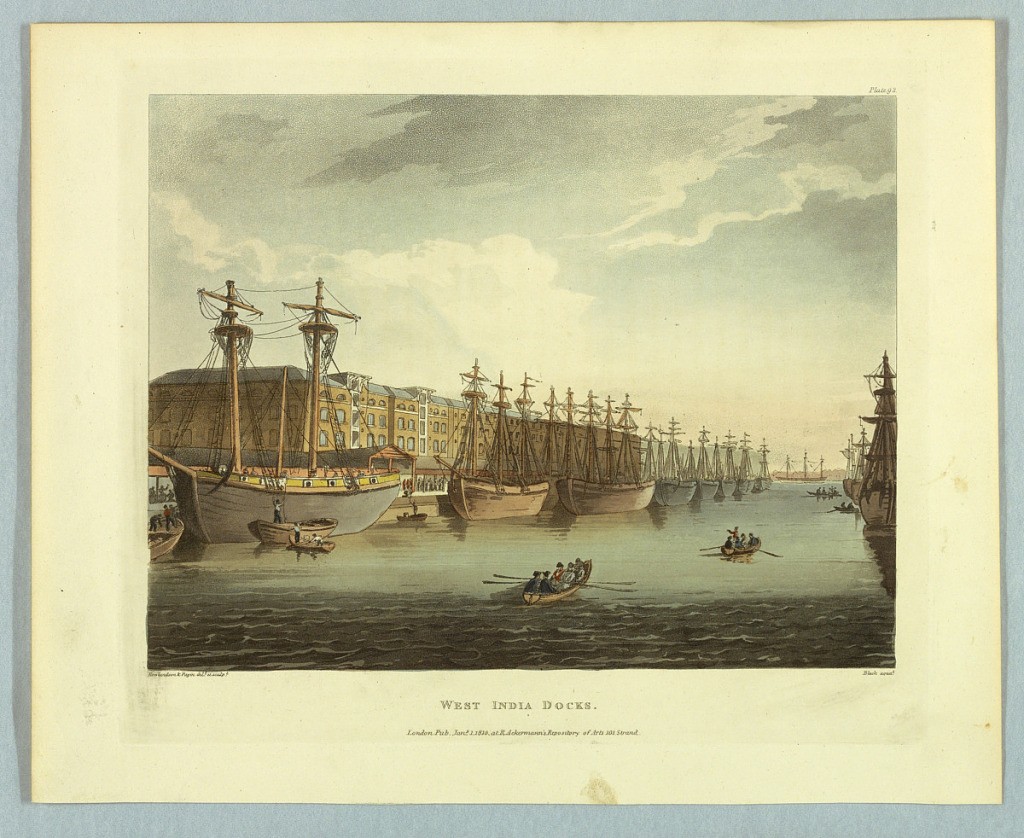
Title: West India Docks, from "Ackermann's Repository"
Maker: Thomas Rowlandson, British, 1756–1827
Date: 1809
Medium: Aquatint, brush and watercolor on paper
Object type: Print
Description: Sailboats along both sides of the channel. Warehouses, left. Men in rowboats on the water. Title, artists', and publisher's names below.